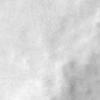
Label: no_change